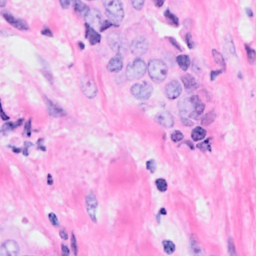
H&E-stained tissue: Breast